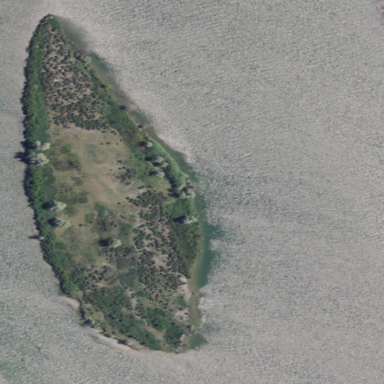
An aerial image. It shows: Islet.